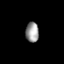
Tissue: prostate
Cell type: T cells
Senescence score: 0.7762
Nuclear area (px): 257
Mean DAPI intensity: 154.023